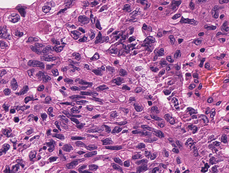
Tumor epithelial tissue: yes
Tumor-associated stroma tissue: no
Normal tissue: no